Question: I have 'students' that are associated many-to-many with 'groups' via a join table 'groups_students'. Each 'group' has a 'group_type', which can either be a 'permission_group' or not (boolean on 'group_types' table).
I also have 'users', which are also associated many-to-many with 'groups' via 'groups_users'.

I want to return all 'students' for which a particular 'user' is associated with .
I've been lead to believe this requires relational division and here's where I am with it:
'''
SELECT DISTINCT gs.student_id
FROM groups_students AS gs
INNER JOIN groups ON groups.id = gs.group_id
INNER JOIN groups_users gu ON gu.group_id = groups.id
INNER JOIN group_types ON group_types.id = groups.group_type_id
WHERE group_types.permission_group = 1
AND gu.user_id = 37
AND NOT EXISTS (
SELECT * FROM groups_students AS gs2
WHERE gs2.student_id = gs.student_id
AND NOT EXISTS (
SELECT gu2.group_id
FROM groups_users AS gu2
WHERE gu2.group_id = gs2.group_id AND gu2.user_id = gu.user_id
)
)
'''
This works, but on my live database with over 20,000 rows in 'groups_students', it takes over 3 seconds.
Can I make it faster? I read about doing relational division with 'COUNT' but I couldn't relate it to my scenario. Am I able to make cheap gains to bring this query well under half a second execution time or am I looking at a major restructure?
Edit - English language description: Students belong to classes (groups), and users have permission to view certain classes. I need to know the students for which a particular user has permission to view all the (permission) classes for.
'EXPLAIN' for the slow query:
'''
+----+--------------------+-------------+--------+--------------------------------------------------------------+--------------------------------------------------+---------+-----------------------------+------+--------------------------------+
| id | select_type | table | type | possible_keys | key | key_len | ref | rows | Extra |
+----+--------------------+-------------+--------+--------------------------------------------------------------+--------------------------------------------------+---------+-----------------------------+------+--------------------------------+
| 1 | PRIMARY | gu | ref | index_groups_users_on_user_id,index_groups_users_on_group_id | index_groups_users_on_user_id | 5 | const | 1181 | Using where; Using temporary |
| 1 | PRIMARY | groups | eq_ref | PRIMARY | PRIMARY | 4 | my_db.gu.group_id | 1 | |
| 1 | PRIMARY | group_types | ALL | PRIMARY | NULL | NULL | NULL | 3 | Using where; Using join buffer |
| 1 | PRIMARY | gs | ref | index_groups_students_on_group_id_and_student_id | index_groups_students_on_group_id_and_student_id | 4 | my_db.groups.id | 9 | Using where; Using index |
| 2 | DEPENDENT SUBQUERY | gs2 | ref | index_groups_students_on_student_id_and_group_id | index_groups_students_on_student_id_and_group_id | 4 | my_db.gs.student_id | 8 | Using where; Using index |
| 3 | DEPENDENT SUBQUERY | gu2 | ref | index_groups_users_on_user_id,index_groups_users_on_group_id | index_groups_users_on_group_id | 5 | my_db.gs2.group_id | 99 | Using where |
+----+--------------------+-------------+--------+--------------------------------------------------------------+--------------------------------------------------+---------+-----------------------------+------+--------------------------------+
'''
<URL>
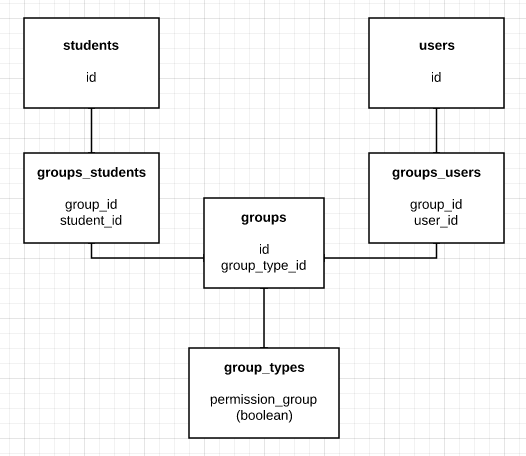
Answer: "I want to return all students for which a particular user is associated with ALL the student's permission groups."
I don't really follow your query; it seems so complicated for this purpose. Instead, I think of it as follows:
1. Generate all students and their permissions
2. Generate all permissions for user 37
3. (outer) Join these together on permissions
4. Be sure that all permissions for a particular student are in the u37 group
The resulting query is:
'''
select student_id
from (SELECT gs.student_id, g.id as group_id
FROM groups_students gs INNER JOIN
groups g
ON g.id = gs.group_id INNER JOIN
groups_users gu
ON gu.group_id = g.id INNER JOIN
group_types gt
ON gt.id = g.group_type_id
where gt.permission_group = 1
) s left outer join
(select g.id as group_id
from groups_users gu INNER JOIN
groups g
on gu.group_id = g.id INNER JOIN
group_types gt
ON gt.id = g.group_type_id
where gu.user_id = 37 and gt.permission_group = 1
) u37
on s.group_id = u37.group_id
group by s.student_id
having count(*) = count(u37.group_id);
'''
Note: You can do this without the subqueries. Despite their overhead, I think they make the query much more understandable.